Question: I'm using dexExpress.XtraRichEditControl and I have this code:
'''
public int getSelectionStart { get; set; }
public int getSelectionEnd { get; set; }
void richEditControl1_KeyDown(object sender, KeyEventArgs e)
{
DocumentPosition pos = richEditControl1.Document.CaretPosition;
Paragraph par = richEditControl1.Document.GetParagraph(pos);
DocumentPosition newPos = richEditControl1.Document.CreatePosition(par.Range.End.ToInt());
DocumentPosition start = richEditControl1.Document.Selection.Start;
DocumentPosition end = richEditControl1.Document.Selection.End;
int getStartpar = richEditControl1.Document.GetParagraph(start).Index;
getSelectionStart = getStartpar;
int getEndpar = richEditControl1.Document.GetParagraph(end).Index;
getSelectionEnd = getEndpar;
if (e.Shift)
{
richEditControl1.Document.CaretPosition = richEditControl1.Document.CreatePosition(start.ToInt());
DocumentPosition carPos = richEditControl1.Document.CaretPosition;
int getParOfcarPos = richEditControl1.Document.GetParagraph(carPos).Index;
for (int i = getParOfcarPos; i < getEndpar; i++)
{
NextLineCommand newLineCmd = new NextLineCommand(this.richEditControl1);
newLineCmd.Execute();
richEditControl1.Document.InsertText(newPos, "#");
}
}
}
private void Form1_Load(object sender, EventArgs e)
{
richEditControl1.Text =
"aaaaa
bbbbb
ccccc
ddddd
eeeee";
}
'''
supposedly to selectedText like:

and press ShiftKey ...
So my expected output was:
'''
aaaaa
bbbbb
#ccccc
#ddddd
#eeeee
'''
but it was:
'''
aaaaa
bbbbb
ccccc
ddddd
eeeee###
'''
I guess its because effect on UI will be executed after keydown event. So is there a way I can take effect on UI in every Loop and not just in backgroundThread?
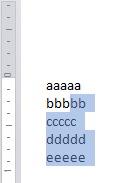
Answer: Use 'NextParagraphCommand' object instead of 'NextLineCommand' and 'RichEditControl.Document.CaretPosition' property for insert text:
'''
NextParagraphCommand s = new NextParagraphCommand(this.richEditControl1);
s.Execute();
richEditControl1.Document.InsertText(richEditControl1.Document.CaretPosition, "#");
'''
So, the result code is:
'''
void richEditControl1_KeyDown(object sender, KeyEventArgs e)
{
DocumentPosition pos = richEditControl1.Document.CaretPosition;
Paragraph par = richEditControl1.Document.GetParagraph(pos);
DocumentPosition newPos = richEditControl1.Document.CreatePosition(par.Range.End.ToInt());
DocumentPosition start = richEditControl1.Document.Selection.Start;
DocumentPosition end = richEditControl1.Document.Selection.End;
int getStartpar = richEditControl1.Document.GetParagraph(start).Index;
getSelectionStart = getStartpar;
int getEndpar = richEditControl1.Document.GetParagraph(end).Index;
getSelectionEnd = getEndpar;
if (e.Shift)
{
richEditControl1.Document.CaretPosition = richEditControl1.Document.CreatePosition(start.ToInt());
DocumentPosition carPos = richEditControl1.Document.CaretPosition;
int getParOfcarPos = richEditControl1.Document.GetParagraph(carPos).Index;
for (int i = getParOfcarPos; i < getEndpar; i++)
{
NextParagraphCommand s = new NextParagraphCommand(this.richEditControl1);
s.Execute();
richEditControl1.Document.InsertText(richEditControl1.Document.CaretPosition, "#");
}
}
}
'''